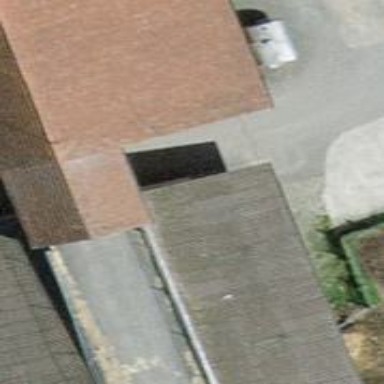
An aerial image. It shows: Farm shop.